RGB frame:
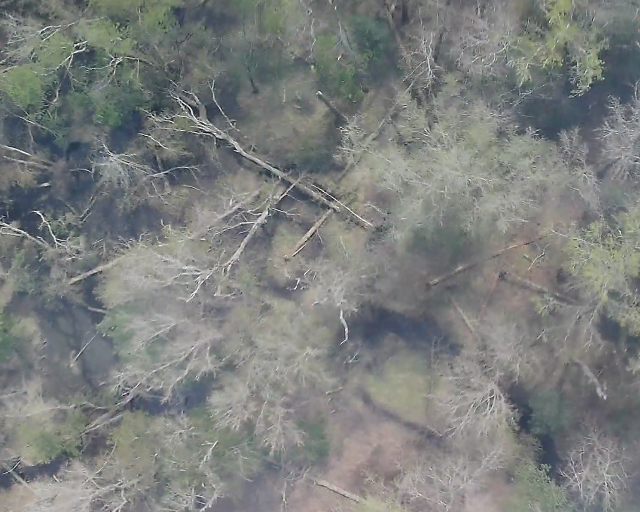
Thermal frame:
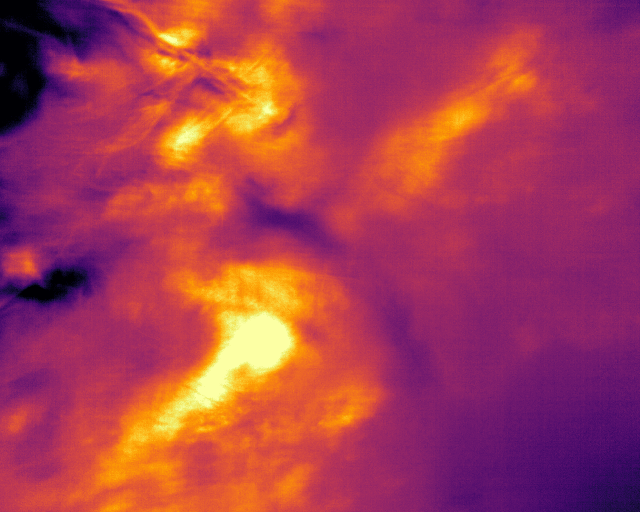
Captured: 2026-02-26 03:45:08
Pixels at or above 80 °C: 0 (fraction of frame: 0)